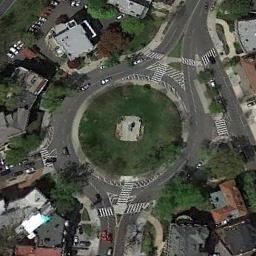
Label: roundabout